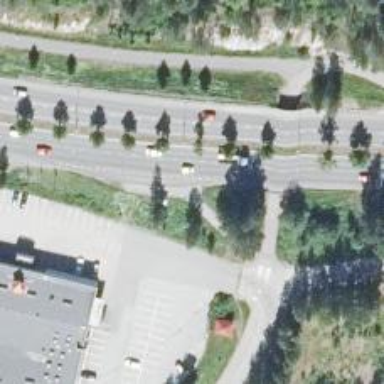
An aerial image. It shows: Cycleway.